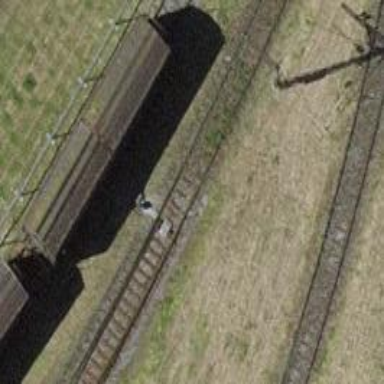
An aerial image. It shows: Railway switch.